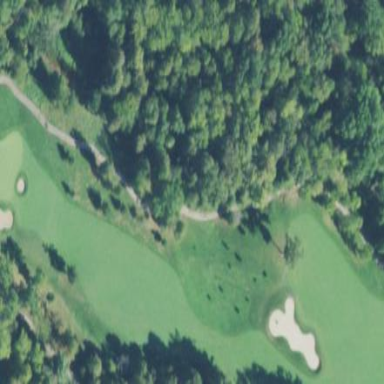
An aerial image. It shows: Grassy area designated as golf fairway.